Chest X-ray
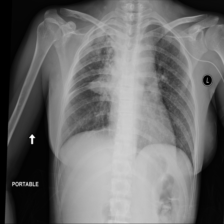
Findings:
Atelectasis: negative
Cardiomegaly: negative
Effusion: negative
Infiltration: positive
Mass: negative
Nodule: positive
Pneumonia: negative
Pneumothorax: negative
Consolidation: negative
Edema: negative
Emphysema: negative
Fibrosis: negative
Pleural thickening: negative
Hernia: negative